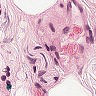
Metastatic tissue present: no